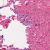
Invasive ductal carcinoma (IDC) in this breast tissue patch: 0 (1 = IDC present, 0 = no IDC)